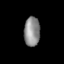
Tissue: lung
Cell type: Endothelial cells
Senescence score: 0.5494
Nuclear area (px): 461
Mean DAPI intensity: 139.434